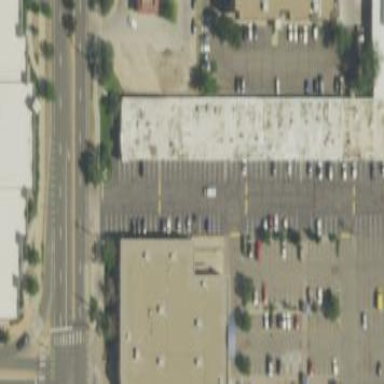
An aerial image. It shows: Retail building.